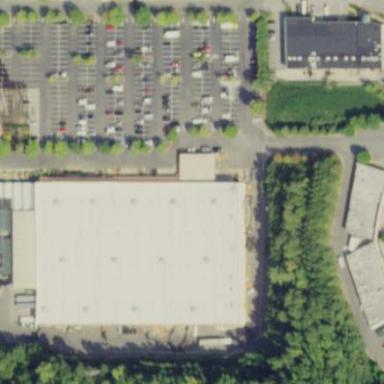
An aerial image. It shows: Retail building.